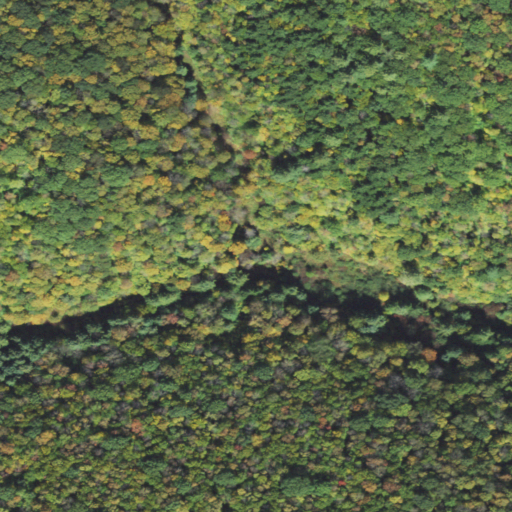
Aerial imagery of valley in Pennsylvania named Welch Hollow containing deciduous forest and mixed forest